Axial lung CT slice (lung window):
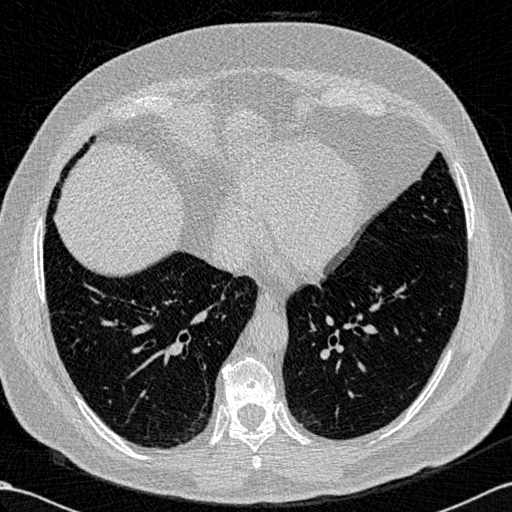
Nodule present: no